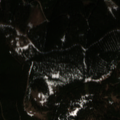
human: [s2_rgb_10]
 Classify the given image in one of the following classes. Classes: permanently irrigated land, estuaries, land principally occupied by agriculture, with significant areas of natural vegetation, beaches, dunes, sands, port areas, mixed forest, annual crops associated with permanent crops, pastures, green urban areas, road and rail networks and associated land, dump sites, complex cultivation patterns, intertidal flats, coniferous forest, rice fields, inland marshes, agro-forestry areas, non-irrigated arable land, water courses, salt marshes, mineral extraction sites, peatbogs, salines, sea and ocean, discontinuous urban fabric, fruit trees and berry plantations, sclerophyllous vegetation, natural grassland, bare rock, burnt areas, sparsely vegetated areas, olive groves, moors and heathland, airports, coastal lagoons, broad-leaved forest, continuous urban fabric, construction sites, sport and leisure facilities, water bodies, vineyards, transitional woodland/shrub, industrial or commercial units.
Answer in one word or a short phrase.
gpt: coniferous forest